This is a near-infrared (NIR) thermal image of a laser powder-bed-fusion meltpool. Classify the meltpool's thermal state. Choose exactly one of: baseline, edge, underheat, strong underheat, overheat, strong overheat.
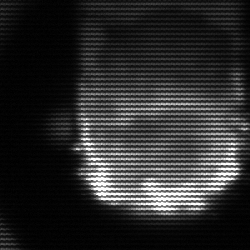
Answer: baseline